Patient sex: M
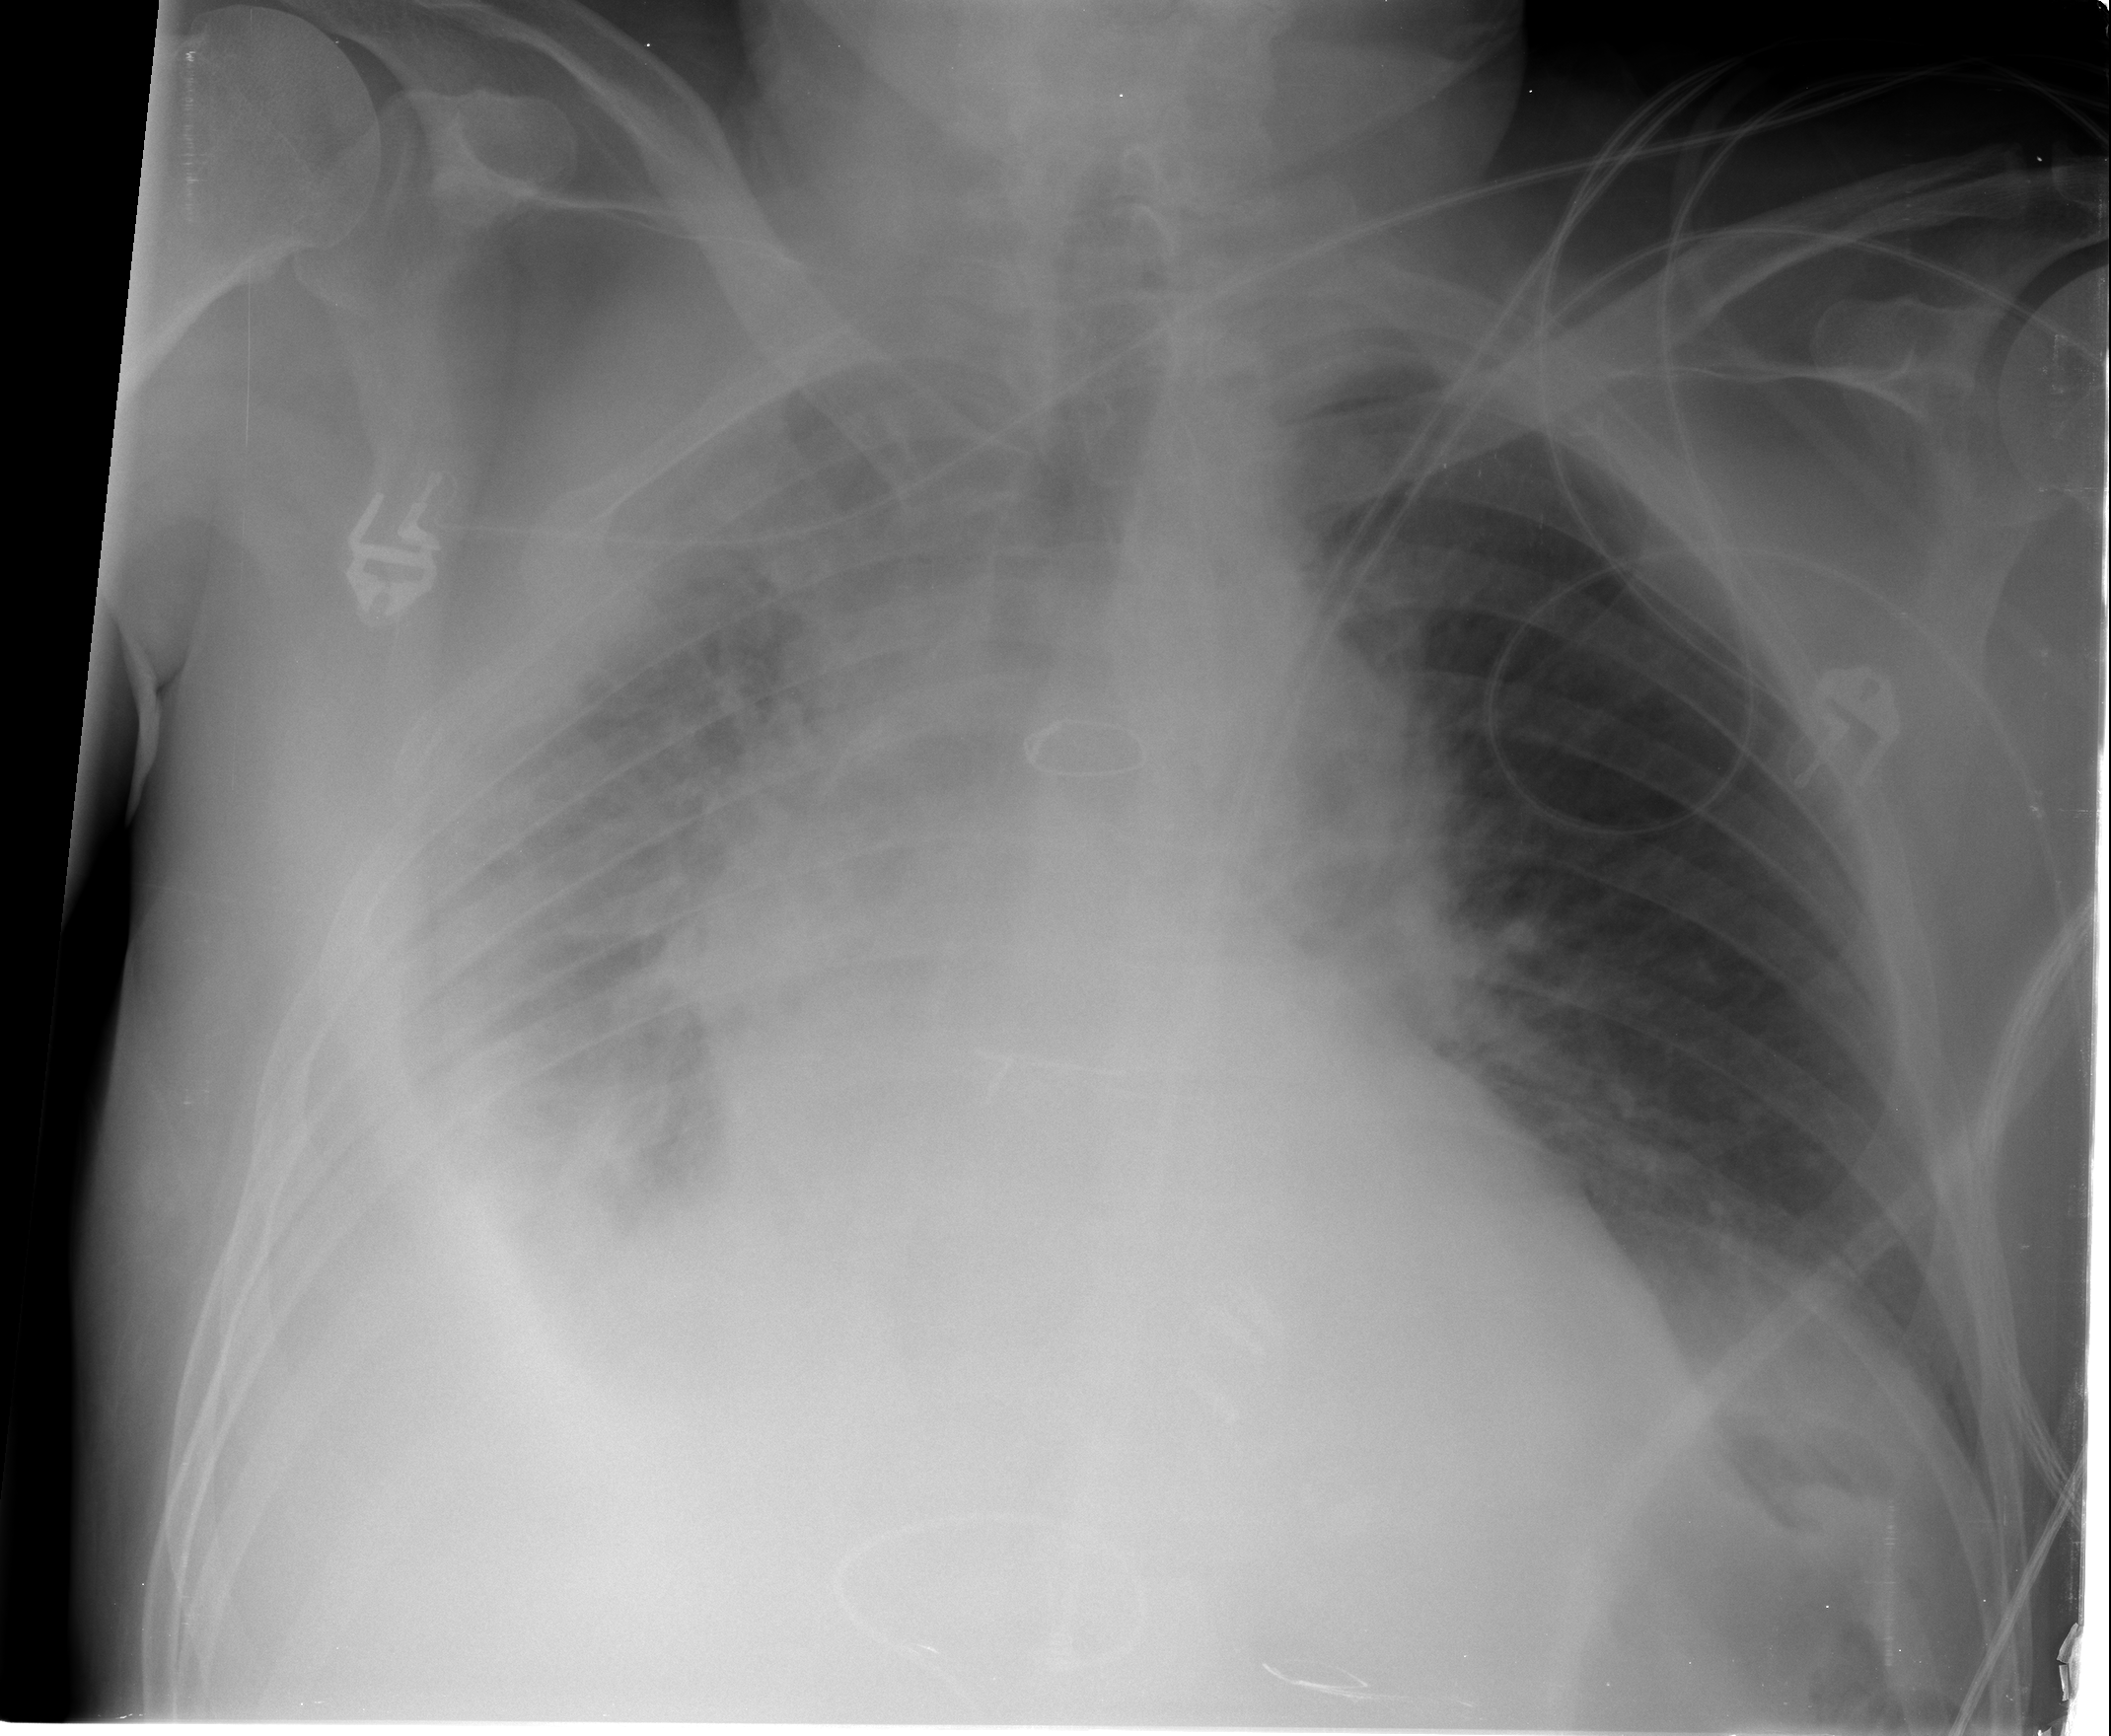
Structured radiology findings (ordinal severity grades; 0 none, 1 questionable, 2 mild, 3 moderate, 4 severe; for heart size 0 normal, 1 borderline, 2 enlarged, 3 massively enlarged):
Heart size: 2
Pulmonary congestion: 2
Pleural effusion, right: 3
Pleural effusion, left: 0
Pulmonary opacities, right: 0
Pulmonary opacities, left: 0
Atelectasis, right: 3
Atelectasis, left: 0